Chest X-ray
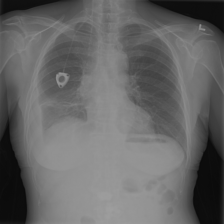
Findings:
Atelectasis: positive
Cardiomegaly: negative
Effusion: negative
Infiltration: negative
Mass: negative
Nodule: negative
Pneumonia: negative
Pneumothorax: negative
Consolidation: negative
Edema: negative
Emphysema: negative
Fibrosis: negative
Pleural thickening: negative
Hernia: negative